Question:
I'm learning spring dependency injection. I have 2 types of code. One works and one doesn't... But, they both work for the person who made the tutorial.
The commented code gives me the error shown below.
'''
@SuppressWarnings("deprecation")
public static void main(String[] args) {
//ApplicationContext factory = new ClassPathXmlApplicationContext("Beans.xml");
//The code below works
BeanFactory factory = new XmlBeanFactory(new FileSystemResource("Beans.xml"));
HelloWorld obj = (HelloWorld) factory.getBean("helloworld");
obj.getMessage();
}
'''
Beans.xml
'''
<?xml version="1.0"?>
<beans xmlns="http://www.springframework.org/schema/beans"
xmlns:xsi="http://www.w3.org/2001/XMLSchema-instance"
xmlns:context="http://www.springframework.org/schema/context"
xmlns:jdbc="http://www.springframework.org/schema/jdbc"
xsi:schemaLocation="
http://www.springframework.org/schema/jdbc http://www.springframework.org/schema/jdbc/spring-jdbc-3.0.xsd
http://www.springframework.org/schema/beans http://www.springframework.org/schema/beans/spring-beans-3.0.xsd
http://www.springframework.org/schema/context http://www.springframework.org/schema/context/spring-context-3.0.xsd
">
<bean id="helloworld" class="com.vulab.hellow.HelloWorld">
<property name="message" value="Hello World" />
</bean>
</beans>
'''
Error message when I use
Exception in thread "main" org.springframework.beans.factory.BeanDefinitionStoreException: IOException parsing XML document from class path resource [Beans.xml]; nested exception is java.io.FileNotFoundException: class path resource [Beans.xml] cannot be opened because it does not exist
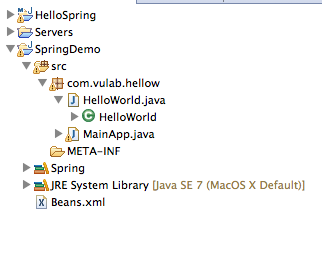
Answer: For 'XmlBeanFactory' to work, 'Beans.xml' would have to be in the same directory as the calling class.
An easy alternative is make sure that 'Beans.xml' is located in your classpath. You could copy them into 'src
esources' and then use:
'''
ApplicationContext applicationContext = new ClassPathXmlApplicationContext("Beans.xml");
HelloWorld obj = (HelloWorld) applicationContext.getBean("helloworld");
'''
'ClassPathXmlApplicationContext' is more convenient as absolute file locations do not need to be specified.
Note: As of Spring 3.1 'XmlBeanFactory' is a <URL> which means that an alternative such as this should be used should you change from 3.0.